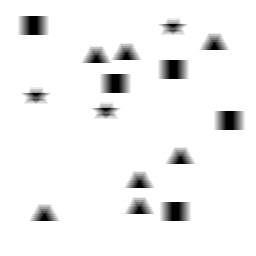
Squares: 5
Triangles: 7
Stars: 3
Total shapes: 15